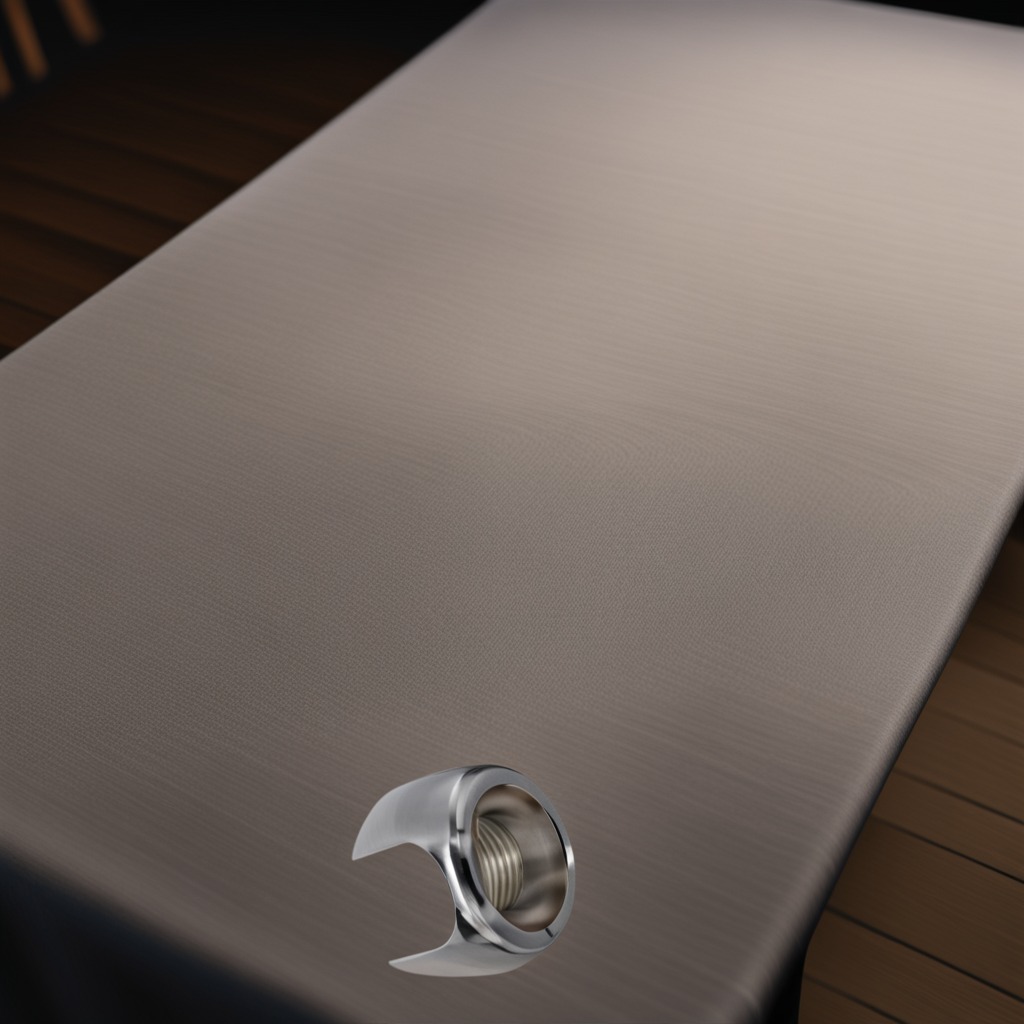
A metal nut is lying on the wooden table.